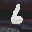
Label: 6